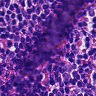
Metastatic tissue present: no